Question: Changing font faces and sizes works well without expression in the labels. Here is the code where I've problem to change the font faces in label expression.
'''
p <- ggplot(data = mtcars, aes(x=wt, y=mpg)) +
geom_point() +
labs(x="Weight", y=expression(paste("mpg ( ", m^{-2}, ")"))) +
theme(axis.title.x = element_text(family="serif", face="bold",
size=12, angle=00, hjust=0.54, vjust=0)) +
theme(axis.title.y = element_text(family="serif", face="bold",
size=12, angle=90, vjust=0.25))
p
'''

Any help would be highly appreciated. Thanks
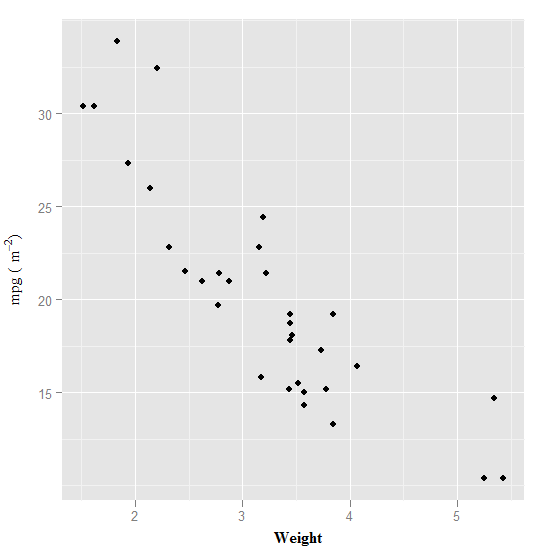
Answer: I do not think it is the presence of 'expression', although you don't say exactly what it is that you are seeing so it's difficult to be sure. On a Mac you get the xlab in bold-serif font, but the ylab is not bold (although it is in serif). If I use the plotmath 'bold' it succeeds from inside the expression function:
'''
p <- ggplot(data = mtcars, aes(x=wt, y=mpg)) +
geom_point() +
labs(x = "Weight", y = expression(bold(mpg (m^-2) ))) +
theme(axis.title.y = element_text(family="serif",
size = 12, angle = 90, vjust = 0.25)) +
theme(axis.title.x = element_text(family="serif",
size = 12, angle = 0, hjust = 0.54, vjust = 0))
p
'''
As always, graphical devices are often OS-variable and you have not offered any hint about yours, so further commentary is inhibited.
(EDIT: If you quote the exponent -2 you can get it bold()-ed as well.)
'''
expression( bold(mpg (m^bold("-2")) ) ) )
'''